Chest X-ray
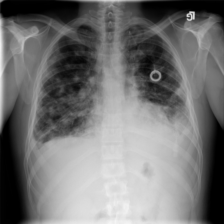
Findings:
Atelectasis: negative
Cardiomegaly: negative
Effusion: positive
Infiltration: negative
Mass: negative
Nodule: negative
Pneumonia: negative
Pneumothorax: negative
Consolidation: negative
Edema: negative
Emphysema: negative
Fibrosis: negative
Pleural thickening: negative
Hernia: negative